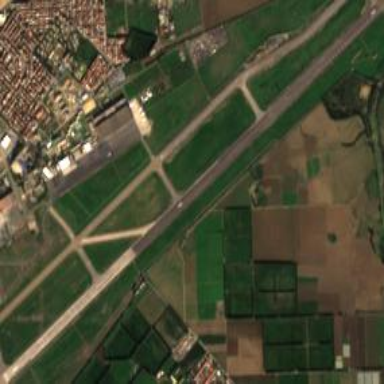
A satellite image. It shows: Asphalt runway at the airport area.